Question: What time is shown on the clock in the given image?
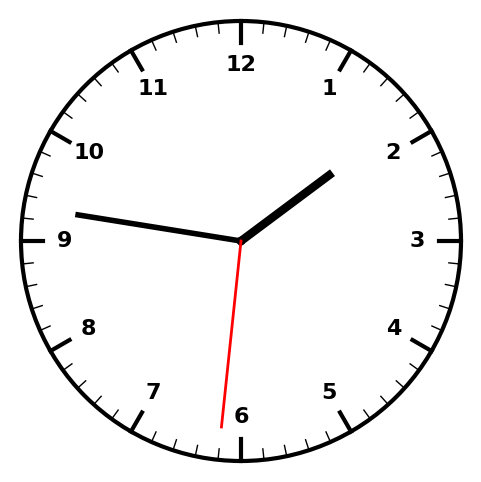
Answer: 01:46:31